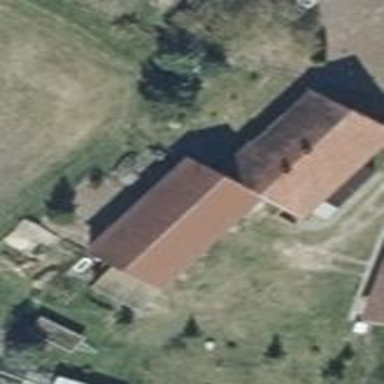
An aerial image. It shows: Flat-roofed building with grey roof.